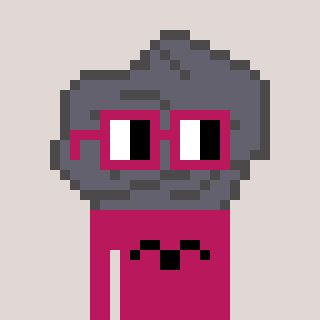
a pixel art character with square dark red glasses, a rock-shaped head and a darkpink-colored body on a warm background